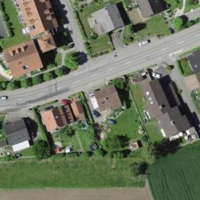
EUNIS habitat code: 54
Species observed at this site:
Araneus diadematus
Salvia pratensis